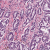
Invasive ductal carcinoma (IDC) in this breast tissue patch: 1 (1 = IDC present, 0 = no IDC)